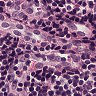
Metastatic tissue present: yes